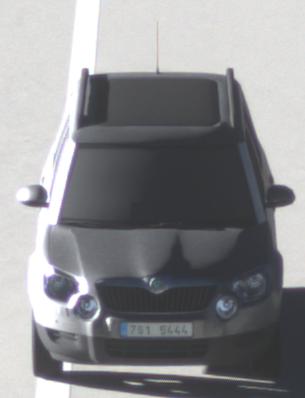
Make: Skoda
Model: Yeti 1.2 TSI
Detailed model: Yeti
Model produced from: 2009/11
Model produced until: 2011/10
Doors: 5
Color: gray
Road condition: dry road
Daytime: morning or afternoon
Contrast: high contrast